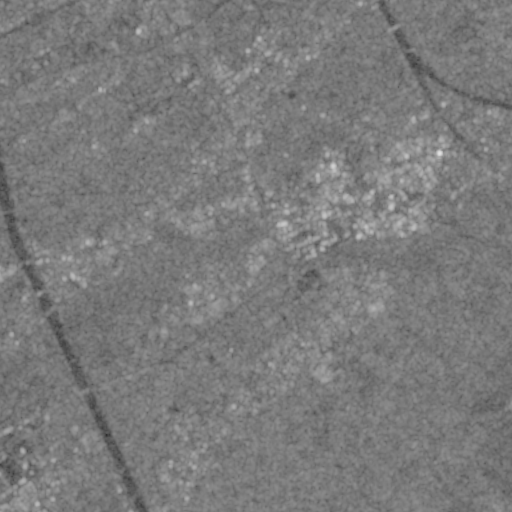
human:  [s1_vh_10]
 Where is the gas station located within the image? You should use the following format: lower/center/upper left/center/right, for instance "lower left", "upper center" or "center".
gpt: The gas station is located in the lower left of the image.
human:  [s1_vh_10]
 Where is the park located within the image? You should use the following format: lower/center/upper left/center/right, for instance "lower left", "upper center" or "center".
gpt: The park is located in the lower left of the image.
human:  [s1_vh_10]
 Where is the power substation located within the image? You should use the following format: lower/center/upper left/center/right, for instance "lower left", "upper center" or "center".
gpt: The power substation is located in the center right of the image.
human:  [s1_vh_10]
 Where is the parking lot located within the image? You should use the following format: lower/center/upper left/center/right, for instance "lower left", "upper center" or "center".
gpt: There is no parking lot in the image.

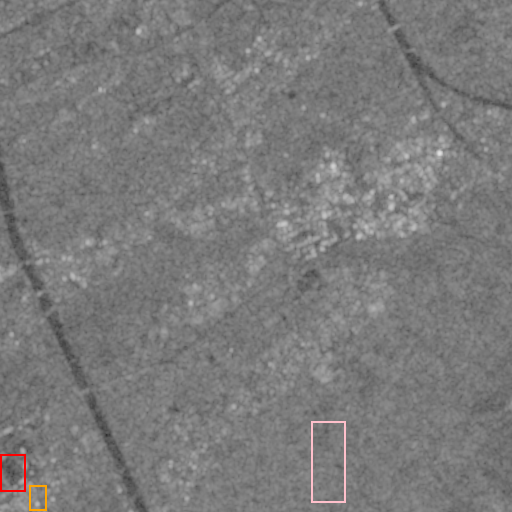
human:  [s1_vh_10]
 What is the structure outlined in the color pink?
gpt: The structure outlined in pink is a crop field.
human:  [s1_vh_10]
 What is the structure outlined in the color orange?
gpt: The structure outlined in orange is a park.
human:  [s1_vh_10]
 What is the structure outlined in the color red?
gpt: The structure outlined in red is a parking lot.
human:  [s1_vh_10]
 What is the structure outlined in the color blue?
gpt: There is no blue outline.